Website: apple
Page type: customer-info-address
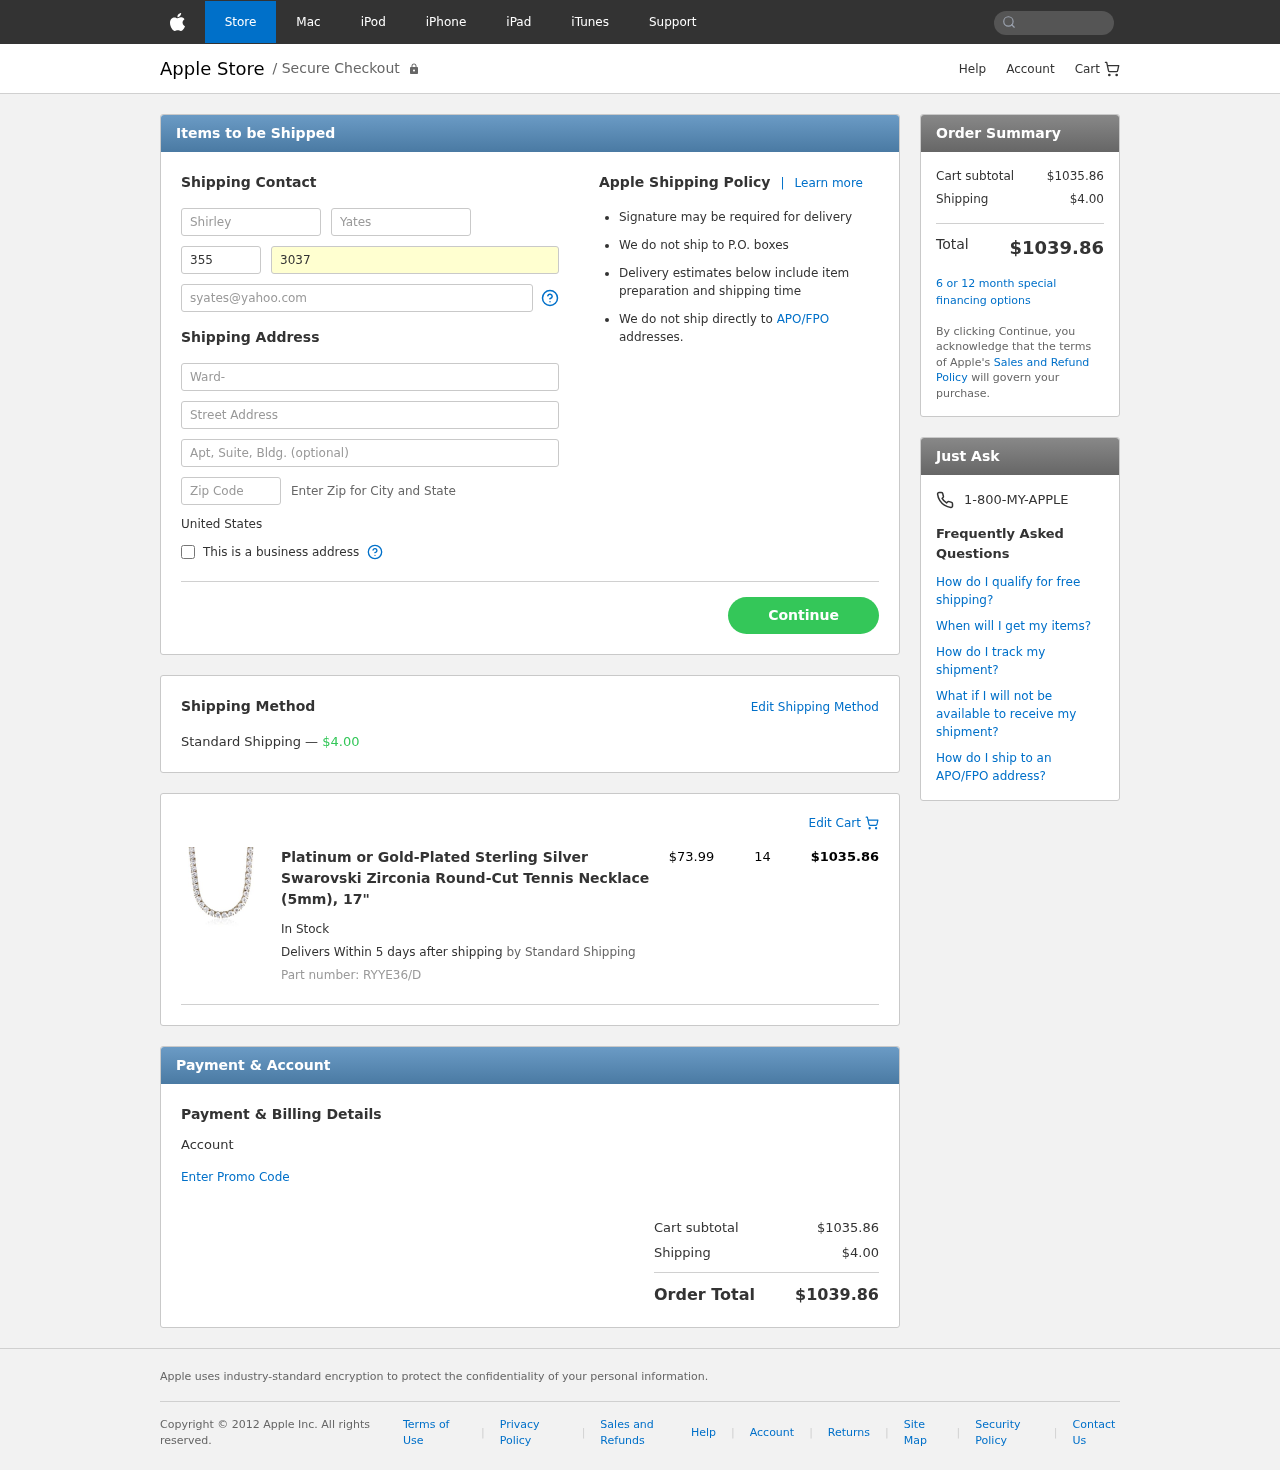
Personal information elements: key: PII_COUNTRY
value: United States
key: PII_FIRSTNAME
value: Shirley
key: PII_LASTNAME
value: Yates
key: PII_PHONE_AREA
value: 355
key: PII_PHONE_LINE
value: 3037
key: PII_EMAIL
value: syates@yahoo.com
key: PII_COMPANY
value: Ward-Mora
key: PII_STREET
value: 80255 Jenkins Brooks
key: PII_POSTCODE
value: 24746
Product elements: key: PRODUCT1_NAME
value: Platinum or Gold-Plated Sterling Silver Swarovski Zirconia Round-Cut Tennis Necklace (5mm), 17"
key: PRODUCT1_PRICE
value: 73.99
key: PRODUCT1_QUANTITY
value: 14
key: PRODUCT1_SKU
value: RYYE36/D
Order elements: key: ORDER_SHIPPING_COST
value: $4.00
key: ORDER_ITEM_TOTAL
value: $1035.86
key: ORDER_SUBTOTAL
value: $1035.86
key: ORDER_TOTAL
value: $1039.86